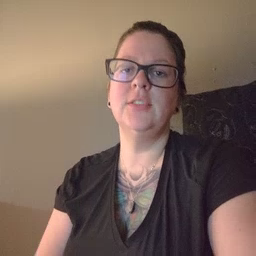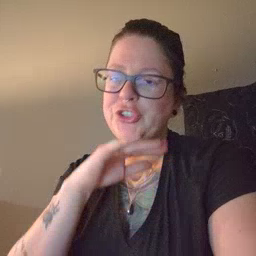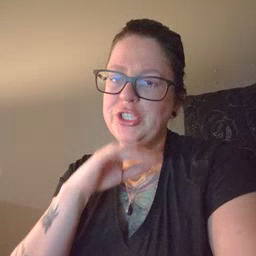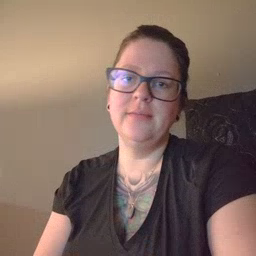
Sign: dirty